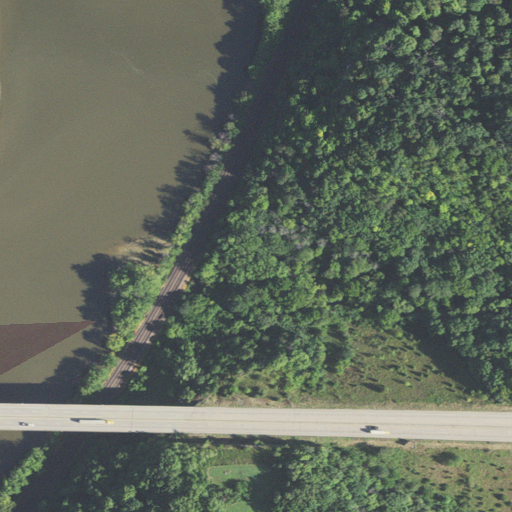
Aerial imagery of valley in Wisconsin named Boatyard Hollow containing deciduous forest, open water, mixed forest, herbaceous wetlands, medium intensity development, high intensity development, woody wetlands, open development, pasture, and grassland